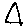
Label: triangle